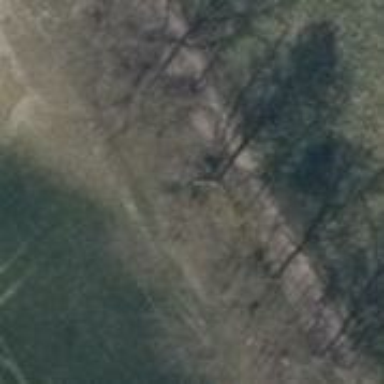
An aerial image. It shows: Row of trees in natural setting.